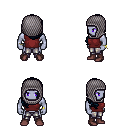
a pixel art fantasy rpg character, male body template, dark elf, purple skin, maroon sleeveless shirt, metal pants, raven right-swept hairstyle, chain hood, bracelets, maroon shoes, four views (front, back, left, right), 2x2 character sprite sheet, small pixel art, hard edges, no anti-aliasing